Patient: sex M, age 66
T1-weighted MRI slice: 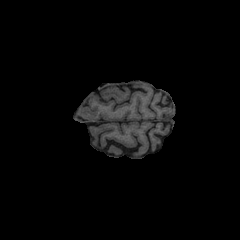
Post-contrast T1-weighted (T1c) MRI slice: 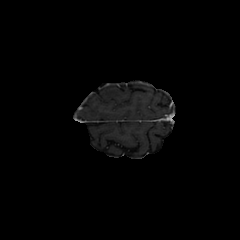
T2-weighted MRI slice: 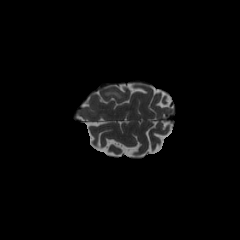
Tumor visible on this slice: yes
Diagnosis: Glioblastoma, IDH-wildtype
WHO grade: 4